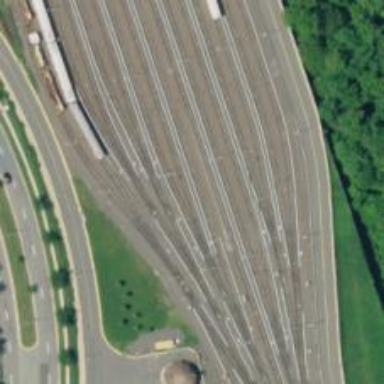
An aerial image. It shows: Electrified rail passing through service yard.